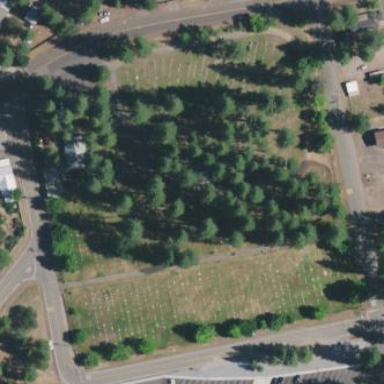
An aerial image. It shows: Cemetery.